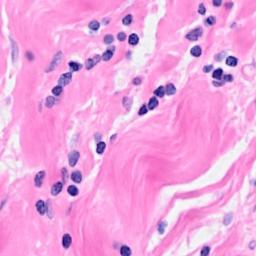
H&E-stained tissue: Breast